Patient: sex M, age 67
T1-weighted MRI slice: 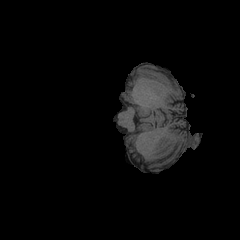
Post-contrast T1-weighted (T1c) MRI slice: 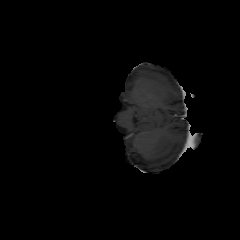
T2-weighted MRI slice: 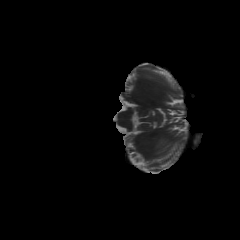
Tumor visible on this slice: no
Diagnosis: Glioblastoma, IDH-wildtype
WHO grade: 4